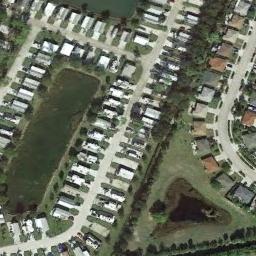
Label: mobile_home_park